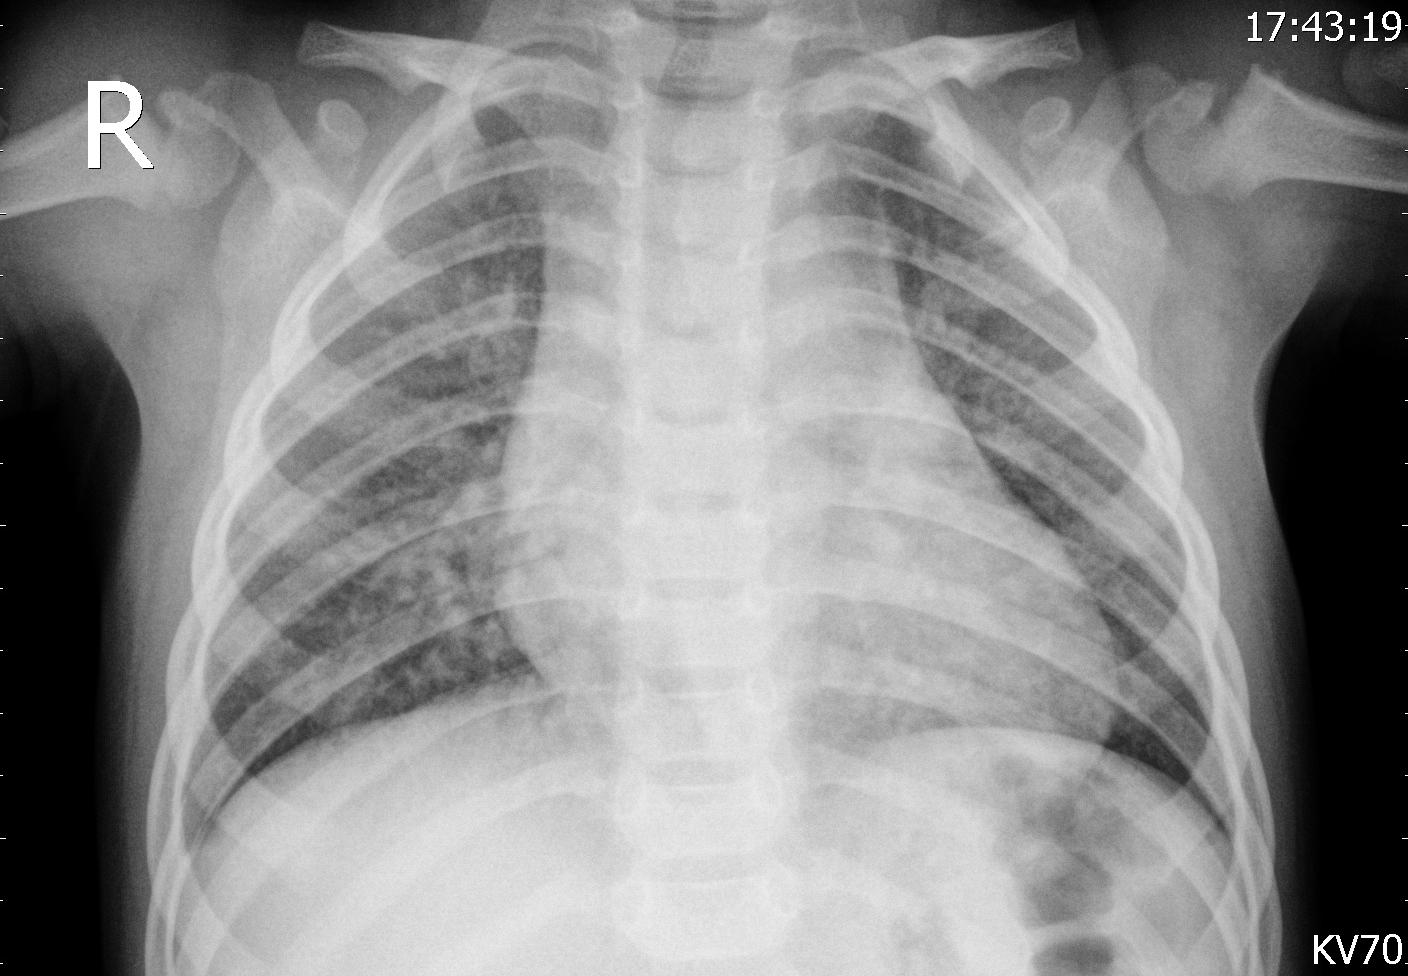
Diagnosis: PNEUMONIA